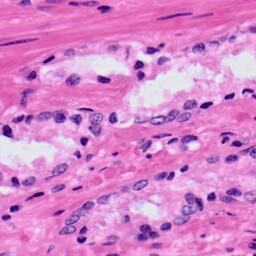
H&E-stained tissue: Prostate